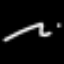
Label: squiggle